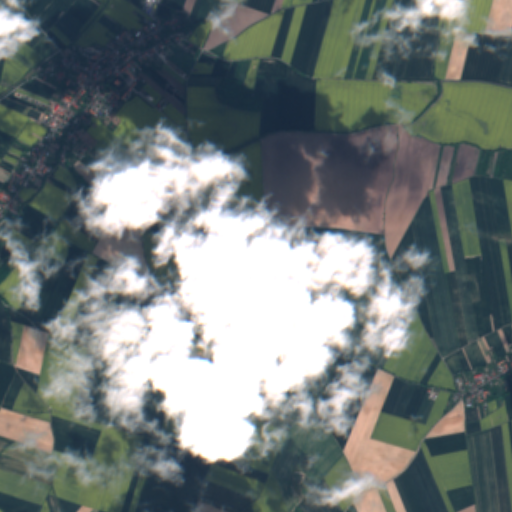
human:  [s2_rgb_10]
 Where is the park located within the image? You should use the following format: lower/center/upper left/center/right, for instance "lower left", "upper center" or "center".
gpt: The park is located in the upper left of the image.
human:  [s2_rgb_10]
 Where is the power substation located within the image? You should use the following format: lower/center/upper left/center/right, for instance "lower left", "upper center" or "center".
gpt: The power substation is located in the upper left of the image.
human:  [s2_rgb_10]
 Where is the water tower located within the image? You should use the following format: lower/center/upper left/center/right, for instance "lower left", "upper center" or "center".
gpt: The water tower is located in the lower left of the image.
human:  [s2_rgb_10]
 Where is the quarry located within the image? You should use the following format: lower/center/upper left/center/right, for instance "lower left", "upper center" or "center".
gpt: There is no quarry in the image.